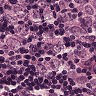
Metastatic tissue present: yes